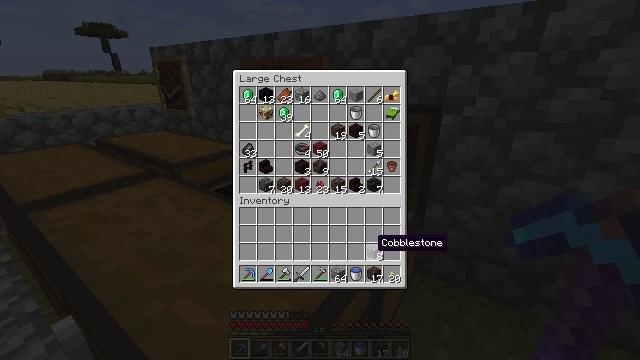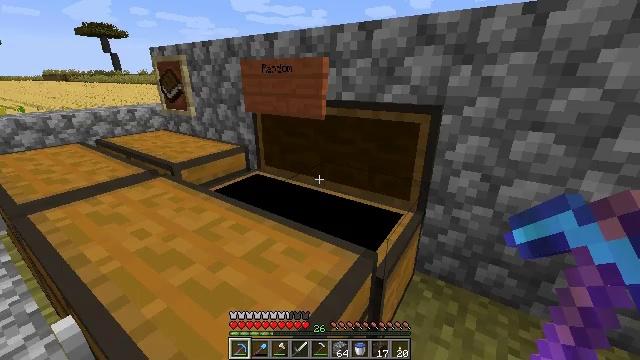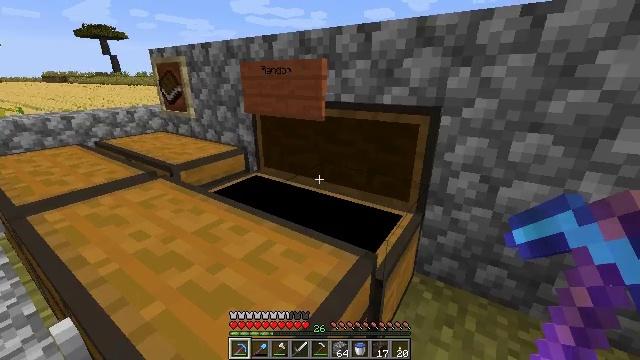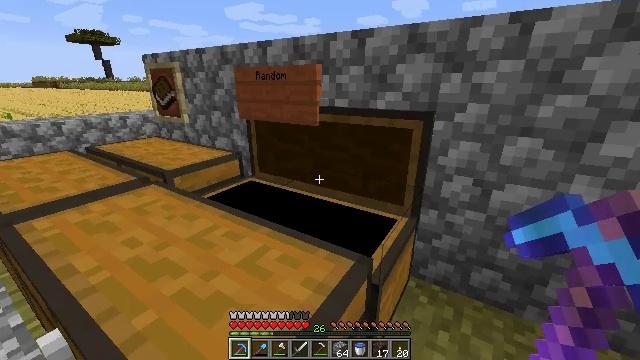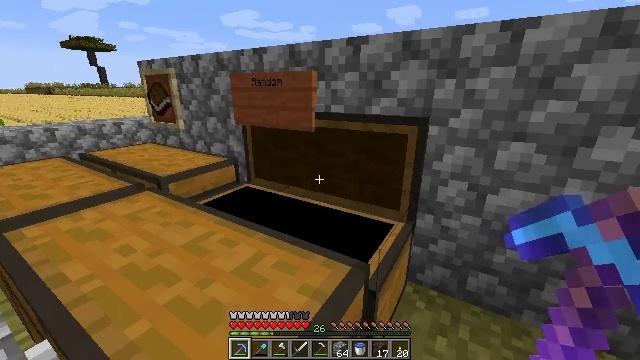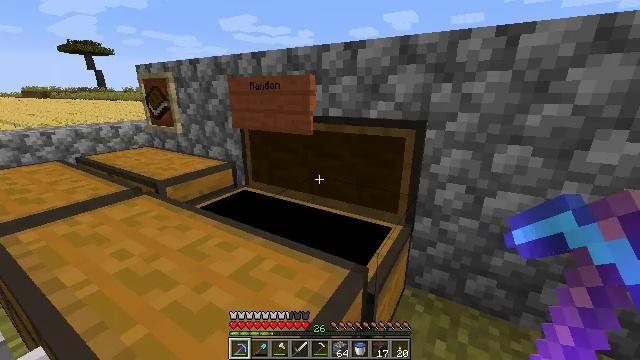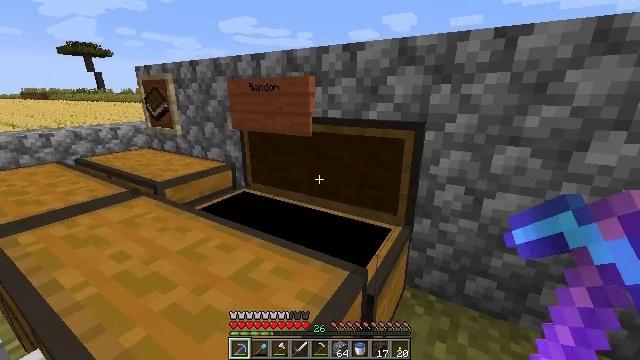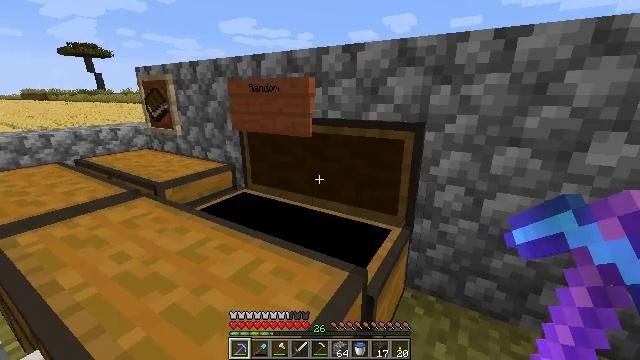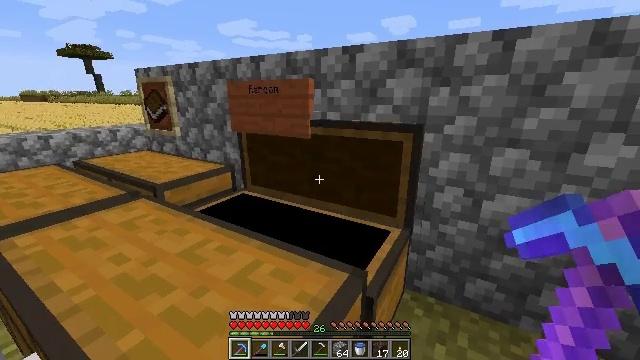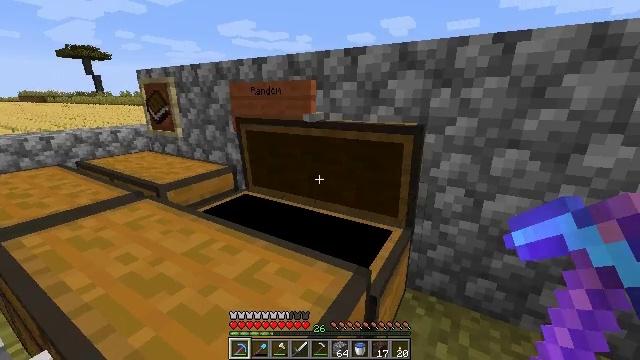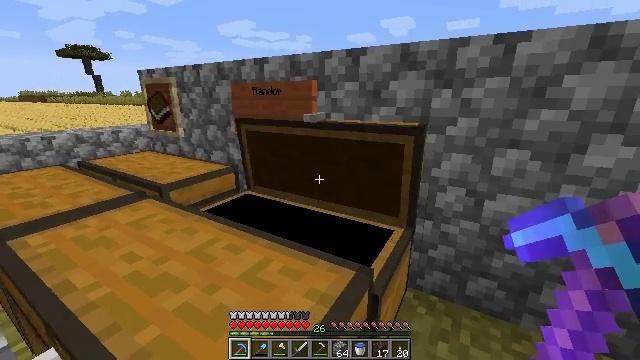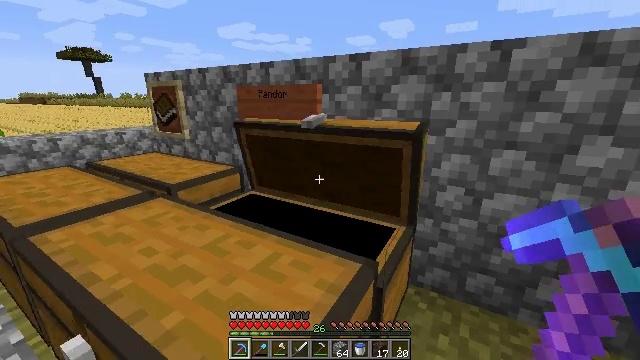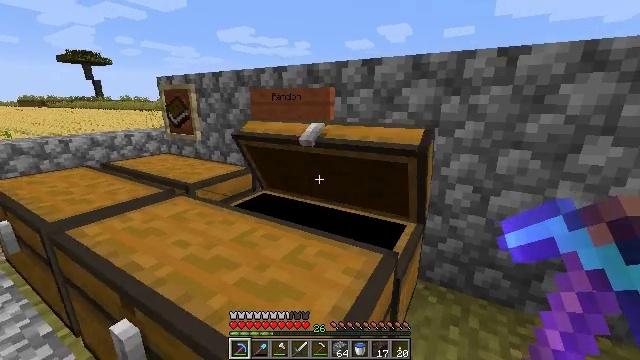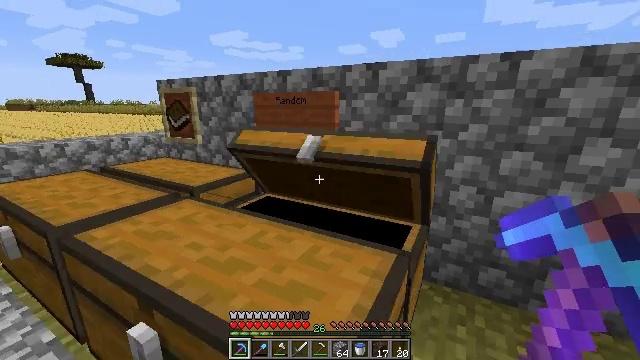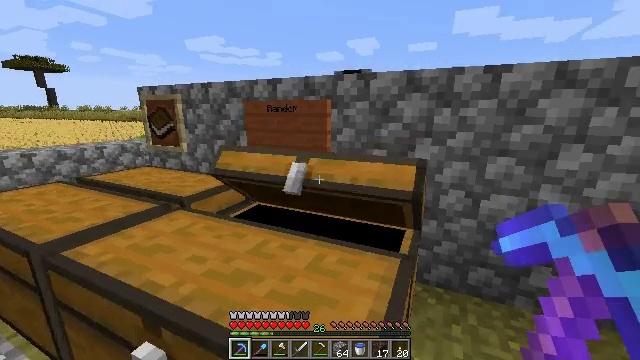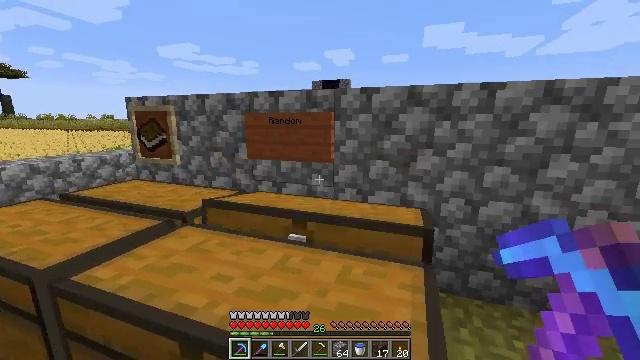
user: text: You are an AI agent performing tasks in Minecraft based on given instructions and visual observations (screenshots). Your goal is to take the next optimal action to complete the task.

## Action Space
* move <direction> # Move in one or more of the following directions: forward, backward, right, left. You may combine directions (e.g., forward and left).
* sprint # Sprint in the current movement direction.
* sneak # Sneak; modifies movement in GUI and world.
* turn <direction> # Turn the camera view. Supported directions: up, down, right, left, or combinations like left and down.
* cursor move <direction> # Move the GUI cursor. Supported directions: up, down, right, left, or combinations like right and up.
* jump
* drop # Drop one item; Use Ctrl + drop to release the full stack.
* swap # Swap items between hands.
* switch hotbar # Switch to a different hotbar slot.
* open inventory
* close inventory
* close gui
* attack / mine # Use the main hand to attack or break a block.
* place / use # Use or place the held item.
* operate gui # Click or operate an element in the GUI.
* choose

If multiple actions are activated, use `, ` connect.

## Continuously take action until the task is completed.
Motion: motion action
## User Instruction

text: Take down the acacia wall sign.
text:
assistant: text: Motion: no_op
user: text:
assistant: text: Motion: no_op
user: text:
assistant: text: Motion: turn right and up
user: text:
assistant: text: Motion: turn up
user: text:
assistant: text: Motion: no_op
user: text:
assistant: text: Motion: no_op
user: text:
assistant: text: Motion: no_op
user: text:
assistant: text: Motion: no_op
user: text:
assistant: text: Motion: move left
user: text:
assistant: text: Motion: move left
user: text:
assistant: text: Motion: move left
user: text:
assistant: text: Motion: move left
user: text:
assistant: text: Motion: move left, turn right
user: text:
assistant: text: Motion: move left, turn right and up
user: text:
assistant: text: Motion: move left, turn right and up
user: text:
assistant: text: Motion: turn right
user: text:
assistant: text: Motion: no_op
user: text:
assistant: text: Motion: move forward
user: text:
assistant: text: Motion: move forward
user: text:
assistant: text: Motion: move forward, turn up
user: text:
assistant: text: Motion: switch to hotbar 3
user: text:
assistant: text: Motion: switch to hotbar 3
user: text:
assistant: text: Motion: switch to hotbar 3
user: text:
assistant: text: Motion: switch to hotbar 3
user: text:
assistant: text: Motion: no_op
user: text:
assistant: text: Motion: no_op
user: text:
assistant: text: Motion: attack / mine
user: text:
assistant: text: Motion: attack / mine
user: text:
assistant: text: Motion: attack / mine
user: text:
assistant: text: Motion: attack / mine